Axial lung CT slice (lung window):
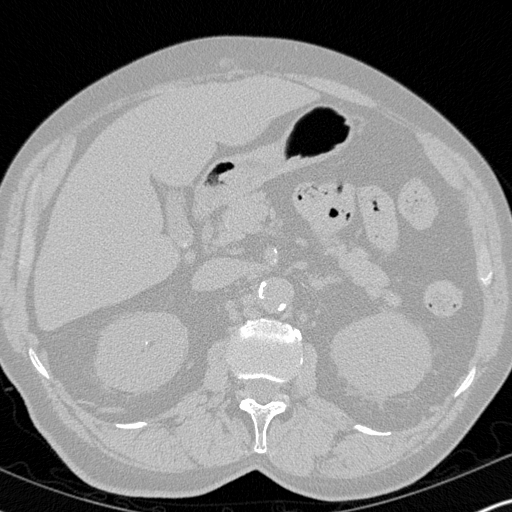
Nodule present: no